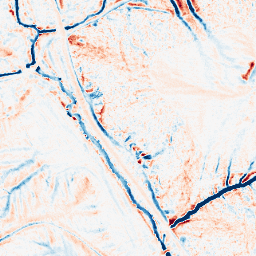
Category: edge_preserving
Decomposition family: median
Decomposition parameters: size: 11
Upsampling method: sinc_blackman
Upsampling parameters: scale: 8
kernel_size: 16
Upsampling scale: 8